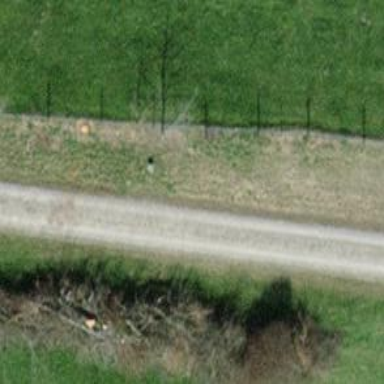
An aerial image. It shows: Hedge acting as barrier.